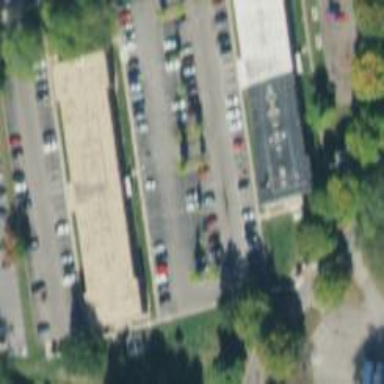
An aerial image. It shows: Parking area with asphalt surface.